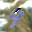
Label: 9